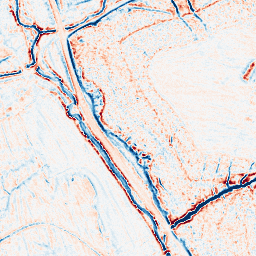
Category: edge_preserving
Decomposition family: bilateral
Decomposition parameters: d: 9
sigma_color: 75
sigma_space: 50
Upsampling method: bicubic
Upsampling parameters: scale: 4
Upsampling scale: 4